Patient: sex F, age 51
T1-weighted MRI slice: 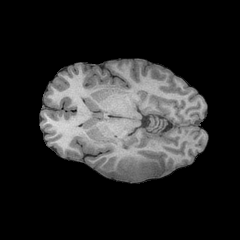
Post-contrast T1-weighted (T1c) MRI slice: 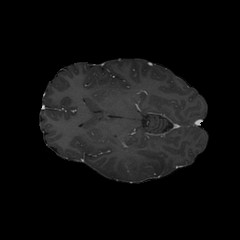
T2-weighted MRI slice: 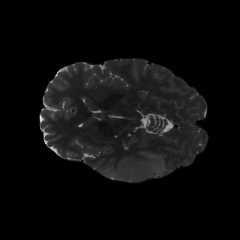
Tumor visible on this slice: yes
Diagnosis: Astrocytoma, IDH-wildtype
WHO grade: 3